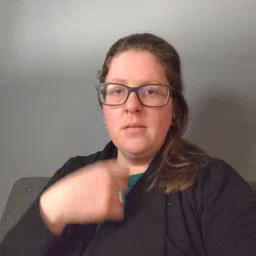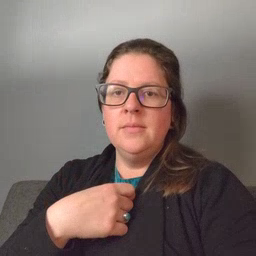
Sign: because